Question:
In the above figure, there are 3 agents namely 'i_1', 'i_2' and 'i_3'. For each agent, I know the velocity ('v_x, v_y') and the position ('x,y').
I wish to compute the nearest agent within the cone of vision say 'x' degrees of an agent. (Cone of vision depicted above for 'i_1')
In above figure, considering the i_1: the computation should result in i_2.
My naive approach is to first calculate 'i_1''s direction taking 'tan(vx/xy)'. Now compute a line in direction with 'i_1''s coordinates. Then rotating the line '22.5' right and '22.5' left. Now iterate from left to right with step size=~'0.01' degrees and compute the intersection at each direction with distance from agent. Store the agent with least distance.
But this is highly inefficient. I would appreciate better approaches.
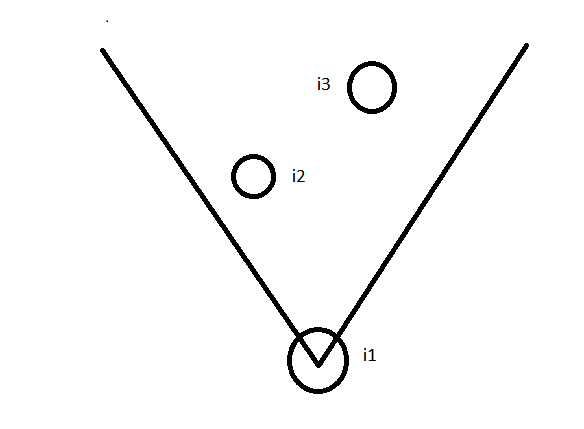
Answer: I've found a different approach; it consists of the following steps:
- - - - - 'inpolygon'- -
This approach has been implemented in the following code.
Its implementation acltually takes few line of code (the most part of the code is for plotting / debug purpose and can be removed)
The code consists of two nested loop:
- -
The output of the code is an array of struct, one for each Agent.
The struct filds are:
- - - - - -
At the end of the code there is an example of usage of the output.
The simulation is shown in Figure 1.
The example of the output is presented in Figure 2.
Hope this helps.
'''
% Create the "figure"
figure
% Define the maximum range of the FOR (the cone)
R=100;
% Define the angular size of the FOR (FOR_2)
FOR_2=45;
% Define half FOR (for left and right)
FOR=FOR_2/2;
FOR_R=FOR*pi/180;
% Define Agent speed complnents
% vx vy
av=[ ...
10 10
3 10
0 -10
-10 0
-3 7
];
% Define Agent initial ppositions
% x y
ag=[ ...
0 0
15 3
15 50
45 30
30 20
];
% Identify the number of Agent in the simulation
na=length(ag);
% Split variables speeed and initial positions
av_x=av(:,1);
av_y=av(:,2);
ag_x=ag(:,1);
ag_y=ag(:,2);
% Compute Agents heading based on speed components
heading=atan2(av_y,av_x);
heading_d=heading*180/pi;
% Assign generic names to the Agents
for i=1:na
ag_names{1,i}=['ag_-' num2str(i)];
end
% Define cone righr and left parts (wrt the heading)
% x y
con_m=[ ...
R*cos(heading-FOR_R) R*sin(heading-FOR_R)
];
con_mx=con_m(:,1);
con_my=con_m(:,2);
con_p=[ ...
R*cos(heading+FOR_R) R*sin(heading+FOR_R)
];
con_px=con_p(:,1);
con_py=con_p(:,2);
% Create and setup axes
axis([0 50 0 50]);
hold on
grid on
% Define a generic dt for simulation
dt=.1;
% Initialize output data struct
% Other fields are set in the following:
% ag_log fields:
% name=name of the Agent
% ag_inside=for each simulation step: logical index correspinding the
% the Agent ==> [0 1 1 0 1] Agent 2, 3 and 5 are insede the cone
% closest_ag: for each simulation step the ID of the closest Agent
% dist_closest_ag: for each simulation step the distance of the closest Agent
% t: the simulation time
% pos: for each simulation step the position (x,y) of the Agent
for i=1:na
ag_log(i).name=['ag_' num2str(i)];
end
% Time loop of the simulation
for t_loop=1:30
% Plot Agent position mark (plot in a loop to have the handle of each mark
% - just for debug purpose)
for i=1:na
ag_mark(i)=plot(ag_x(i),ag_y(i),'s','markeredgecolor','r','markerfacecolor','r');
end
% Agent analysis loop: for each Agent Vs the others
for i=1:na
% Plot Agent cone (centre, right, left)
% ag_cone(1,i)=plot([ag_x(i) R*cos(heading(i))+ag_x(i)],[ag_y(i) R*sin(heading(i))+ag_y(i)]);
ag_cone(1,i)=plot([ag_x(i) con_mx(i)+ag_x(i)],[ag_y(i) con_my(i)+ag_y(i)],'r');
ag_cone(2,i)=plot([ag_x(i) con_px(i)+ag_x(i)],[ag_y(i) con_py(i)+ag_y(i)],'r');
% The i-th Agent is inside current Agent cone if it is inside the polygong
% represented by the cone
is_inside=inpolygon(ag_x,ag_y,[ag_x(i) con_px(i)+ag_x(i) con_mx(i)+ag_x(i)], ...
[ag_y(i) con_py(i)+ag_y(i) con_my(i)+ag_y(i)]);
% Exclude current Agent
is_inside(i)=0;
% Assign list of Agents inside the curent Agent cone to the output struct
ag_log(i).ag_inside(t_loop,:)=is_inside;
% Evalaute the distances of the "inside" Agents (if any)
if(sum(is_inside) ~= 0)
% Marker of the "inside" Agent is turned into blue (for debug purpose)
set(ag_mark(is_inside),'markerfacecolor','b');
d=(((ag_x(i)-ag_x).^2+(ag_y(i)-ag_y).^2).^.5);
% Exclude the distance of the Agents outside the cone of the current Agent
% (this automatically excludes the distance of the current agent from itself
% - ref. above comment "exclude current Agent")
d(is_inside == 0)=NaN;
% Find the the "inside" Agent with the minimun distance
[min_dist,ag_idx]=min(d);
% Assign the distance and the Agent id to the output struct
ag_log(i).closest_ag(t_loop)=ag_idx;
ag_log(i).dist_closest_ag(t_loop)=min_dist;
% Marker of the closest "inside" Agent is turned into green (for debug
% purpose)
set(ag_mark(ag_idx),'markerfacecolor','g');
else
% If no Agent inside the current Agent cone, set output to "-1"
ag_log(i).closest_ag(t_loop)=-1;
ag_log(i).dist_closest_ag(t_loop)=-1;
% disp(['Noting inside ag ' num2str(i)]);
end
% Assign simulation time to the output struct
ag_log(i).t(t_loop)=dt*(t_loop-1);
% Assign current Agentt position to the output struct
ag_log(i).pos(t_loop,1)=ag_x(i);
ag_log(i).pos(t_loop,2)=ag_y(i);
% Marker of all the Agent are reset into green (for debug purpose)
set(ag_mark,'markerfacecolor','r')
end
% Update Agent position
ag_x=ag_x+av_x*dt;
ag_y=ag_y+av_y*dt;
% Pause only for debug purpose
pause(.2)
% Generate figure name and save it
% f_name=['ag_fig_' num2str(t_loop)]
% print('-djpeg50',f_name)
% Delete cones and marker form the axes before next iteration
delete(ag_cone);
delete(ag_mark);
end
% Example of usage of the output data
% For each Agent
for i=1:na
figure('numbertitle','off','name',[ag_log(i).name ' LOG'])
ag_idx=1:na;
% Exclude current Agent from plot
ag_idx(i)=[];
subplot(2,1,1)
% Plot (wrt simulatin time) the status of the other Agents (1: inside, 0:
% outside)
plot(ag_log(i).t,ag_log(i).ag_inside(:,ag_idx),'linewidth',2);
ylim([0 1.3]);
grid on
title('AG inside FOR')
legend(ag_names{ag_idx},-1);
subplot(2,1,2)
% Plot the ID of the Closest Agent (-1: nome)
plot(ag_log(i).t,ag_log(i).closest_ag,'linewidth',2);
title('Closest AG (-1 = NONE)')
legend('AG idx',-1)
grid on
% Generate figure name and save it
% f_name=['ag_log_fig_' num2str(i)]
% print('-djpeg50',f_name)
end
'''